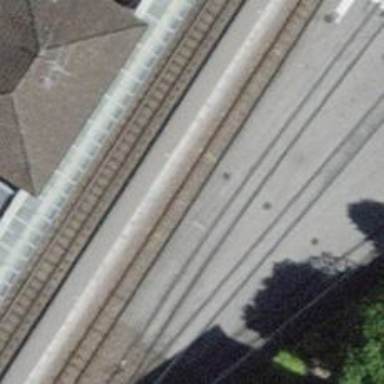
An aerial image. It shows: Railway stop with public transport stop position.